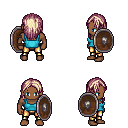
a pixel art fantasy rpg character, male body template, human, dark skin, teal pirate shirt, gold greaves, white blonde long hairstyle, bracelets, shield, four views (front, back, left, right), 2x2 character sprite sheet, small pixel art, hard edges, no anti-aliasing